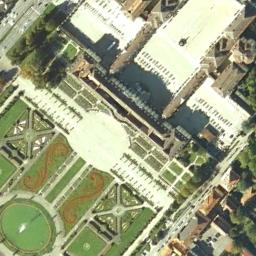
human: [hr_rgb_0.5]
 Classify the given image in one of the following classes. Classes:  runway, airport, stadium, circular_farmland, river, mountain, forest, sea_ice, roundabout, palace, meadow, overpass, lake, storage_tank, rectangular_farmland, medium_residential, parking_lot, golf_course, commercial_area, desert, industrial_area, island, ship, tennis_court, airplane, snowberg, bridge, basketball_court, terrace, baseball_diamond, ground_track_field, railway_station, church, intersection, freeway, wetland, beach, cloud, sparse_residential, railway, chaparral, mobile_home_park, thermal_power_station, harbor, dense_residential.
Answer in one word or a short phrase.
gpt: palace